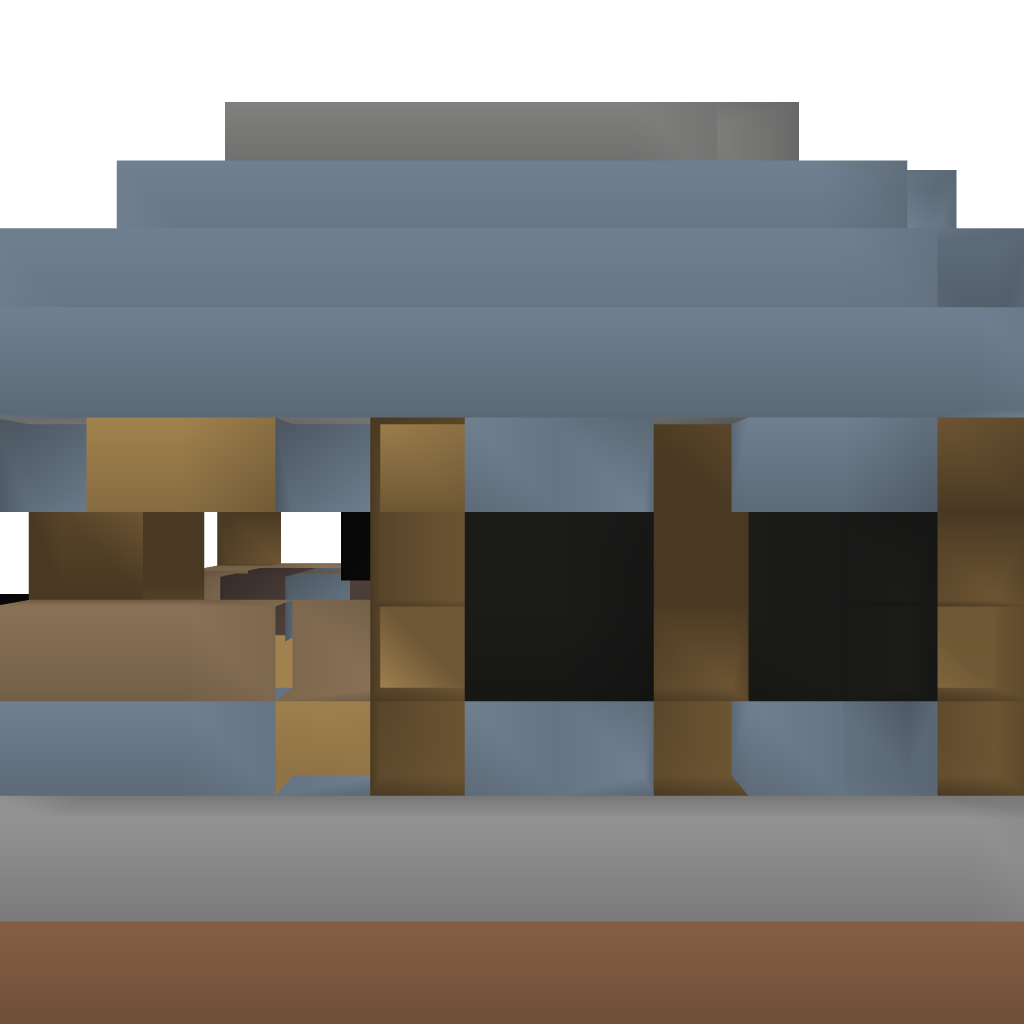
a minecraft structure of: Starter House